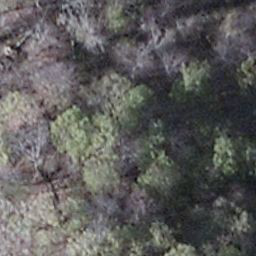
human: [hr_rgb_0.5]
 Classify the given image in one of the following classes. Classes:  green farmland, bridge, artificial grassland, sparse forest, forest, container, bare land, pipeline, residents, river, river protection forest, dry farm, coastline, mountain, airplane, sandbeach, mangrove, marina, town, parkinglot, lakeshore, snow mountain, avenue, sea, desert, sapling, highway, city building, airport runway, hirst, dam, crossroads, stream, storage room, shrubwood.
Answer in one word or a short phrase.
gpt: shrubwood